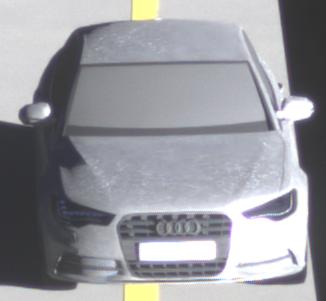
Make: Audi
Model: A6 2.0 TFSI
Detailed model: A6 (C7) Limousine
Model produced from: 2011/10
Model produced until: 2014/09
Doors: 4
Color: white
Road condition: dry road
Daytime: sunrise or sunset
Contrast: high contrast